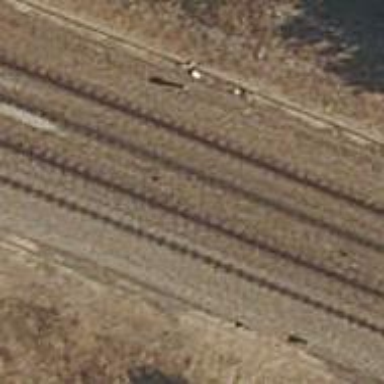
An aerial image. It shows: Railway track with contact line for electrification.